Question: I am getting the below error within AppDelegate.m while trying to run my app. I have removed and re-added the FacebookSDK.framework in hopes that it will help however, it did not. My deployment target is 7.1 and I am using Xcode 5.1.1
Lexical or Preprocessor Issue on the line below
'''
#import <ParseFacebookUtils/PFFacebookUtils.h>
'''

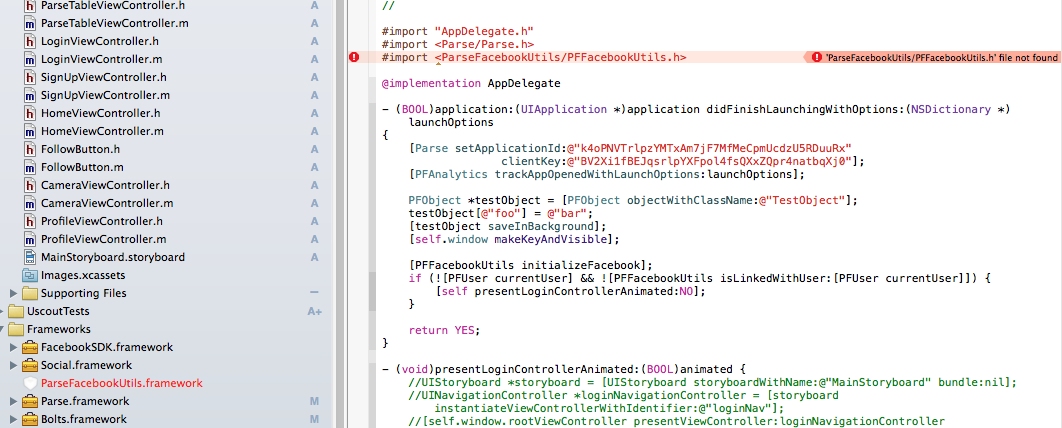
Answer: "ParseFacebookUtils" and "FacebookSDK" are two different frameworks. You get error ParseFacebookUtils.framework, and as I can see from screenshot it is missing. Try to reload it (you can find it in parse-library archive).